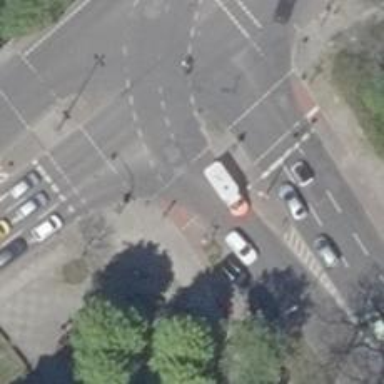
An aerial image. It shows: Crossing with traffic signals.